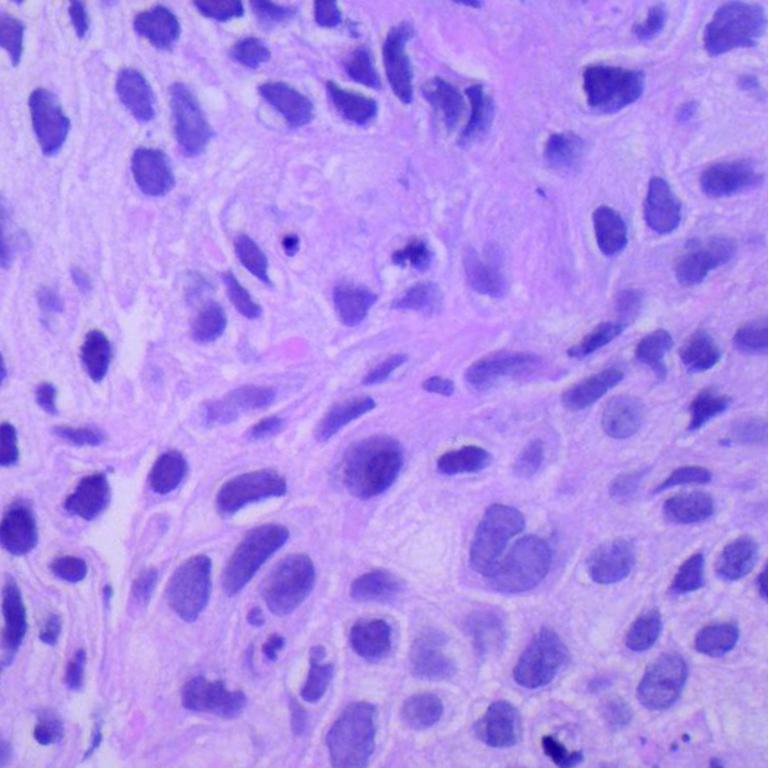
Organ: lung
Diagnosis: squamous carcinomas